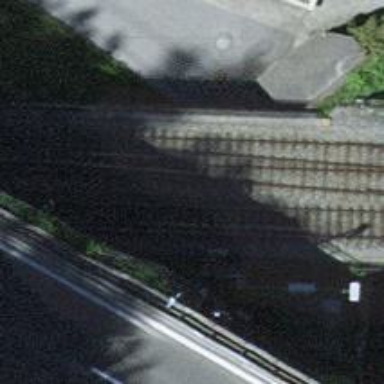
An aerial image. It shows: Railway bridge with electrified tracks and single contact line.